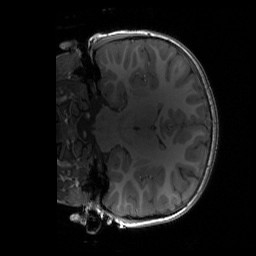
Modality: T1w
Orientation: coronal
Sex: male
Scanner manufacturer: siemens
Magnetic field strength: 3 T
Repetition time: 1.9 s
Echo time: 0.00243 s